Interaction volume radius: 10 \u00c5
Interaction volume height: 20 \u00c5
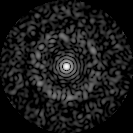
Disorder parameter: 0.8313